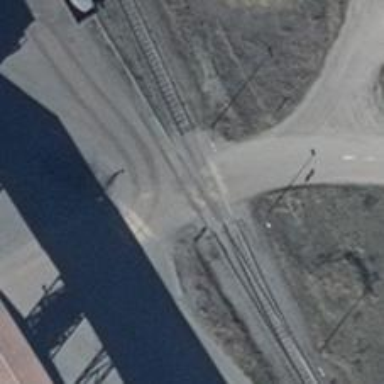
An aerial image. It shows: Level crossing along the railway.